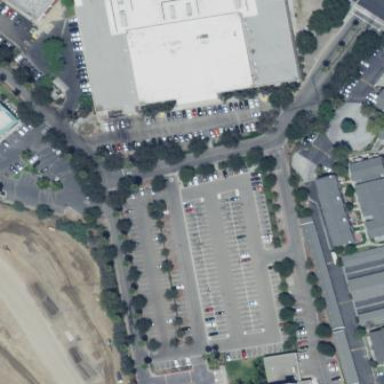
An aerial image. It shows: Retail area.